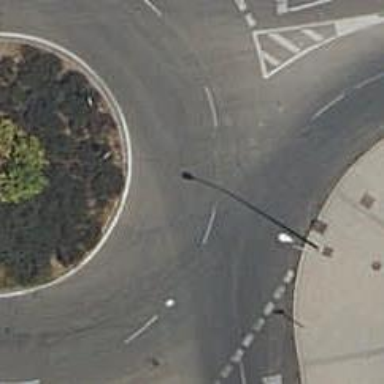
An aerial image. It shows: Residential road that intersects with roundabout.